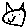
Label: cat